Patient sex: M
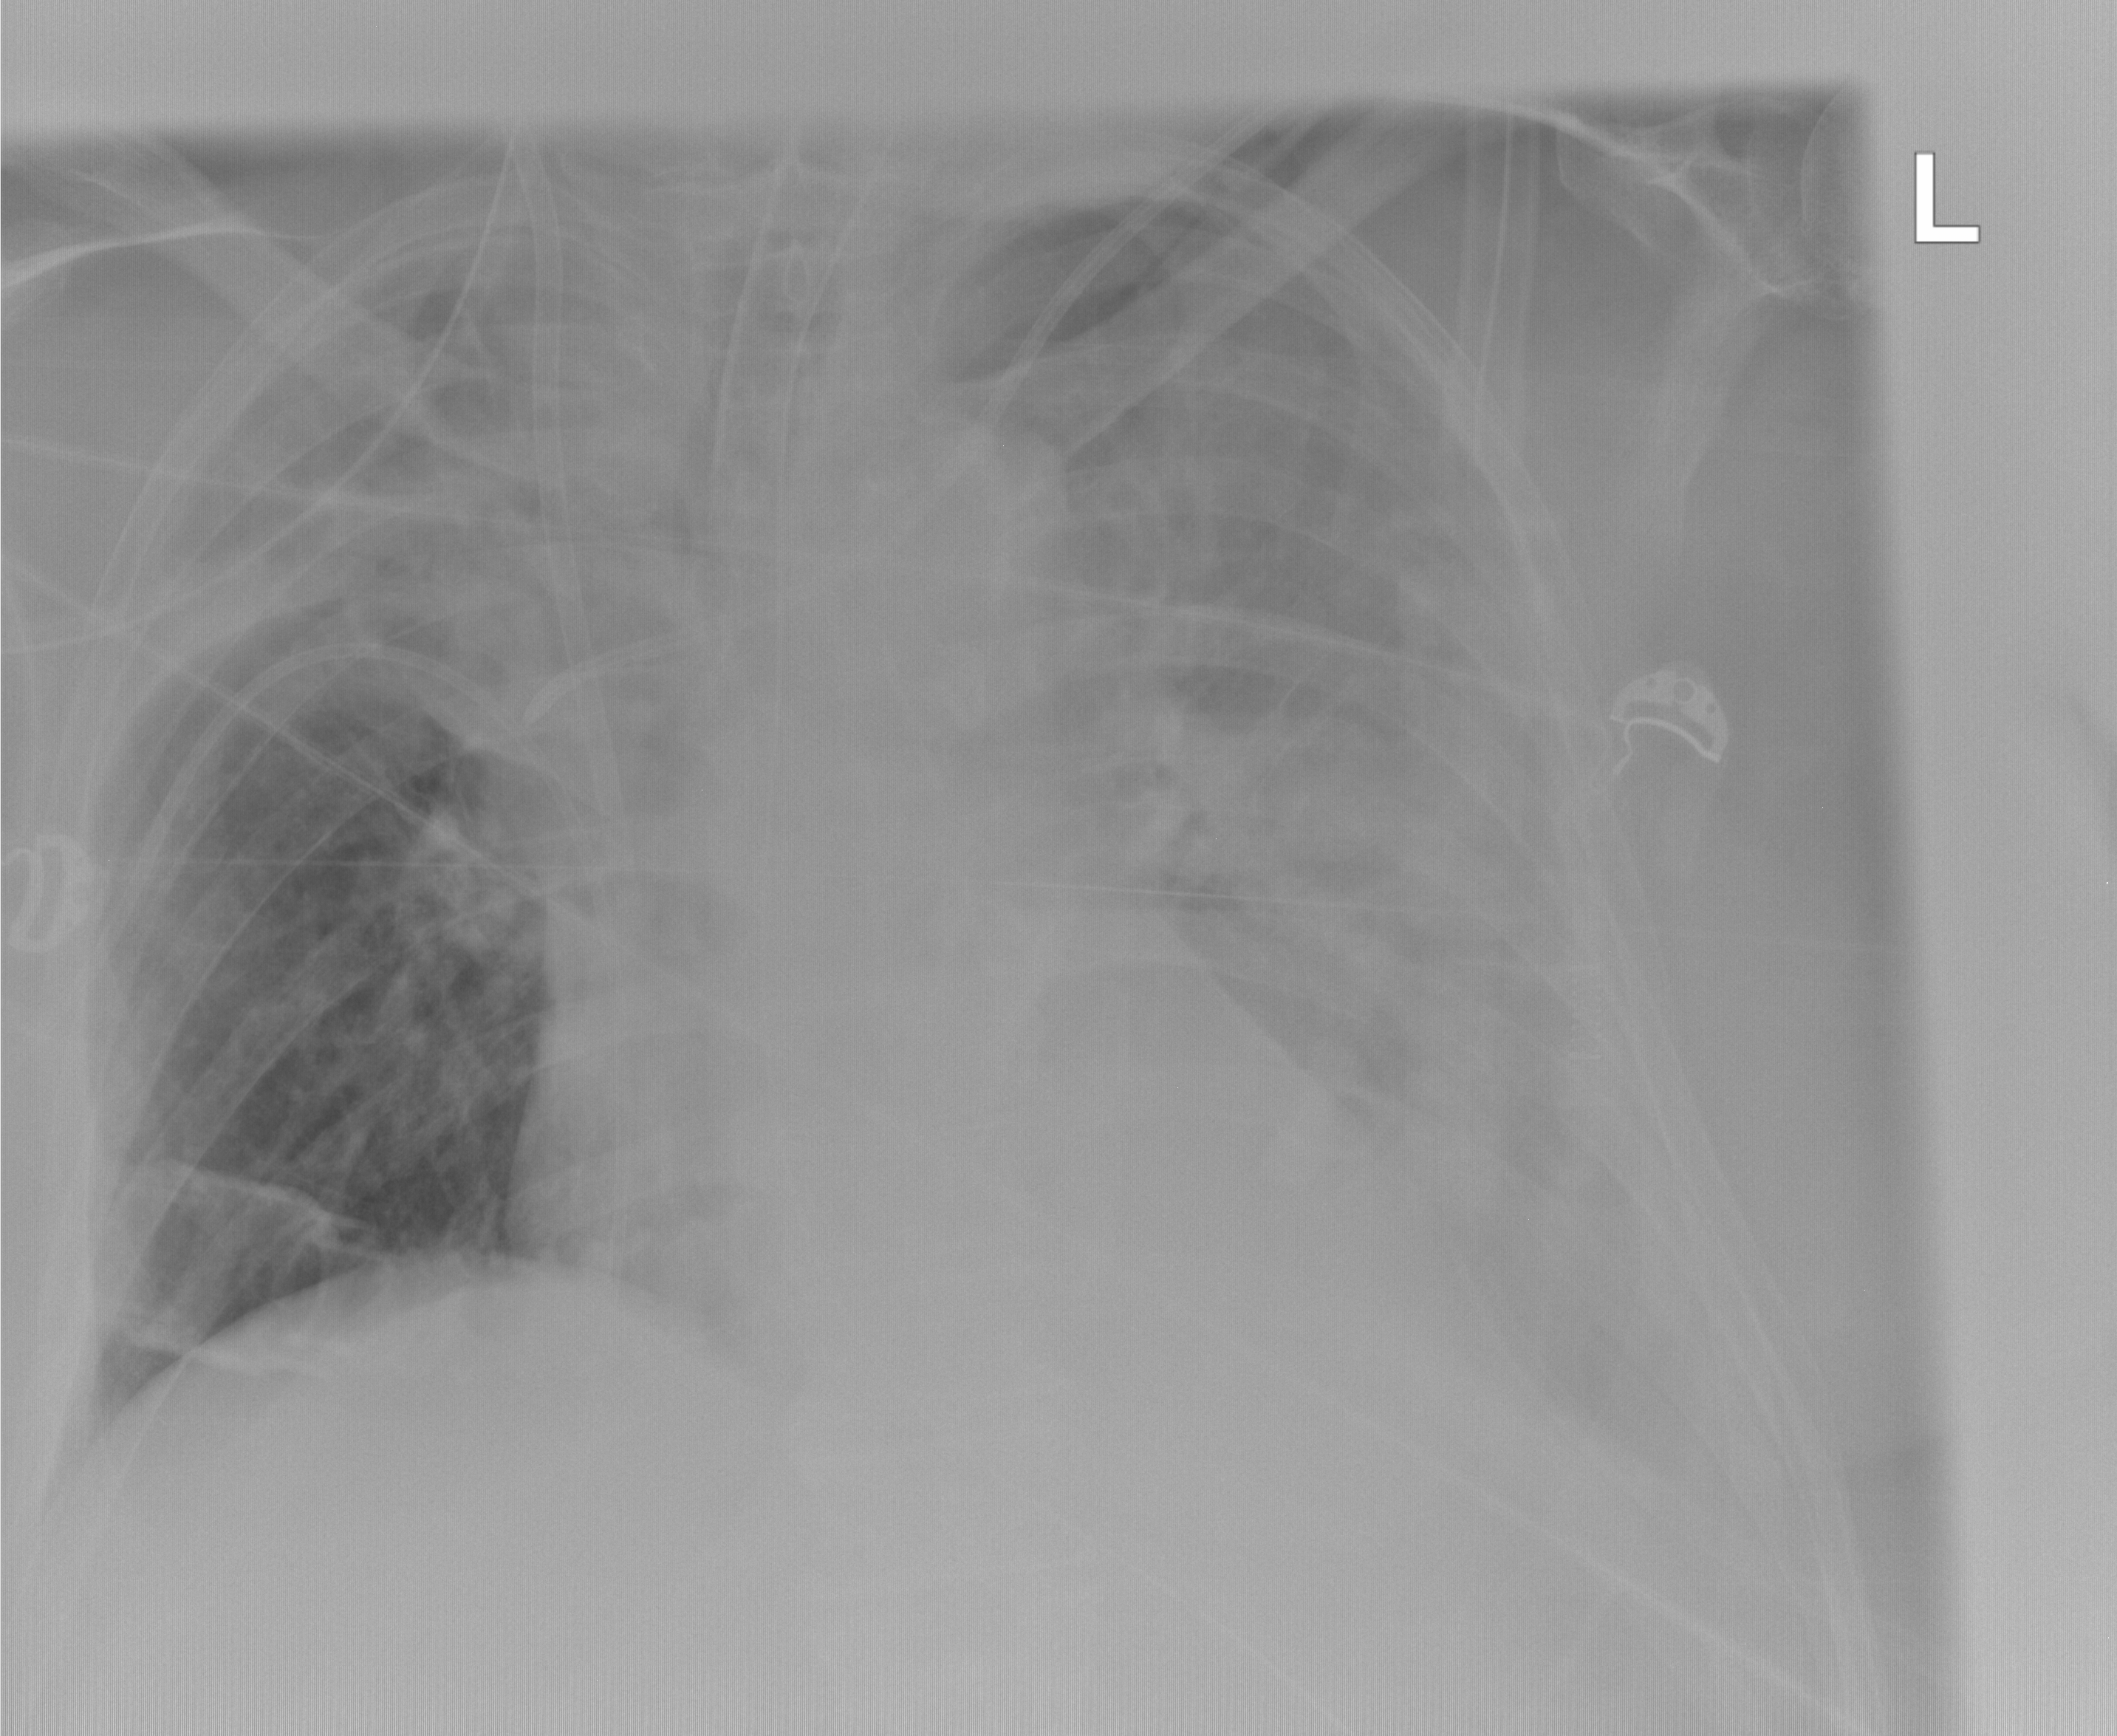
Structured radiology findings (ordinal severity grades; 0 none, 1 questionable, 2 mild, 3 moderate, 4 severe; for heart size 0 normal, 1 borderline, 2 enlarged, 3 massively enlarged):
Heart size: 1
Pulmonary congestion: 2
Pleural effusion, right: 0
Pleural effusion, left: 3
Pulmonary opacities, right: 0
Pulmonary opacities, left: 1
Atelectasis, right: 2
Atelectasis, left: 3